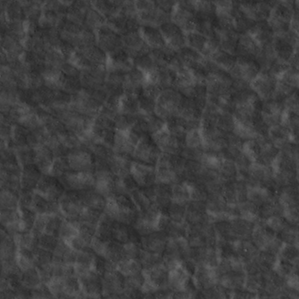
Label: non_frost